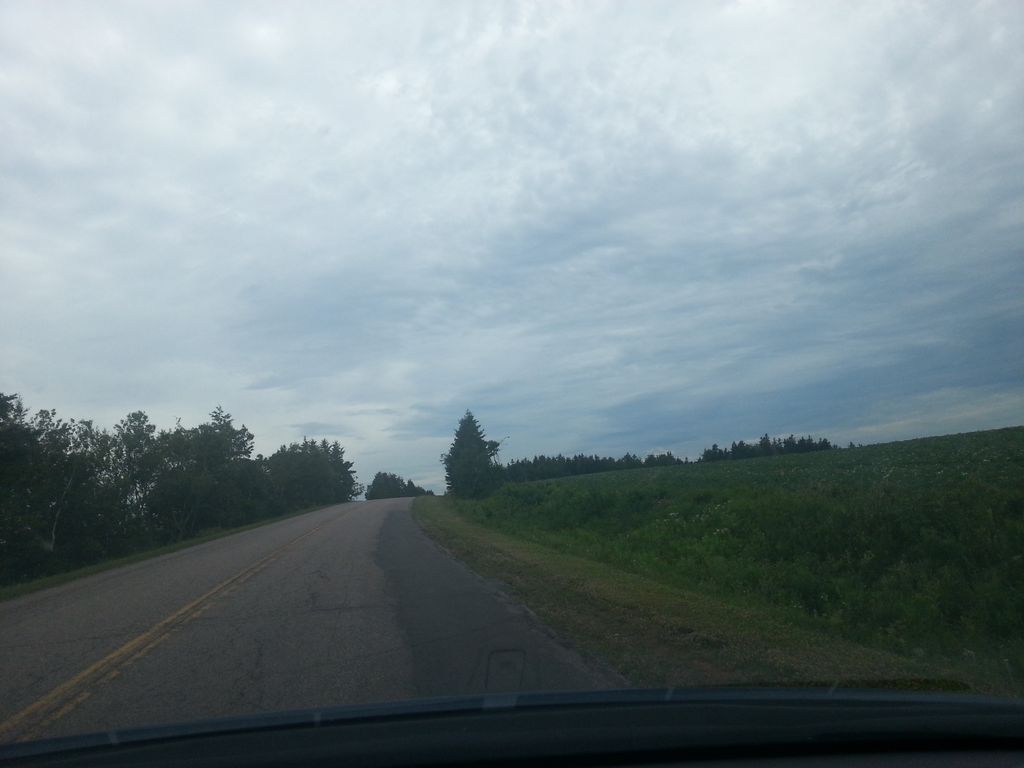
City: charlottetown